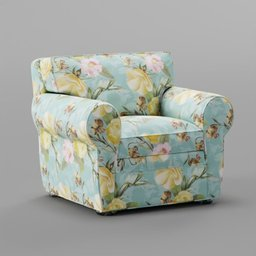
Label: furniture